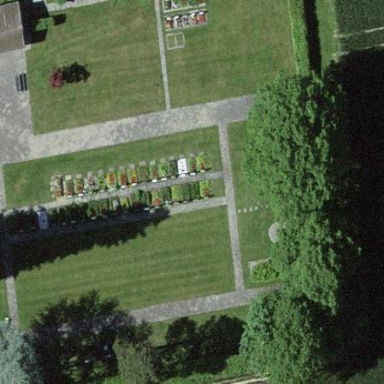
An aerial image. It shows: Grave yard.